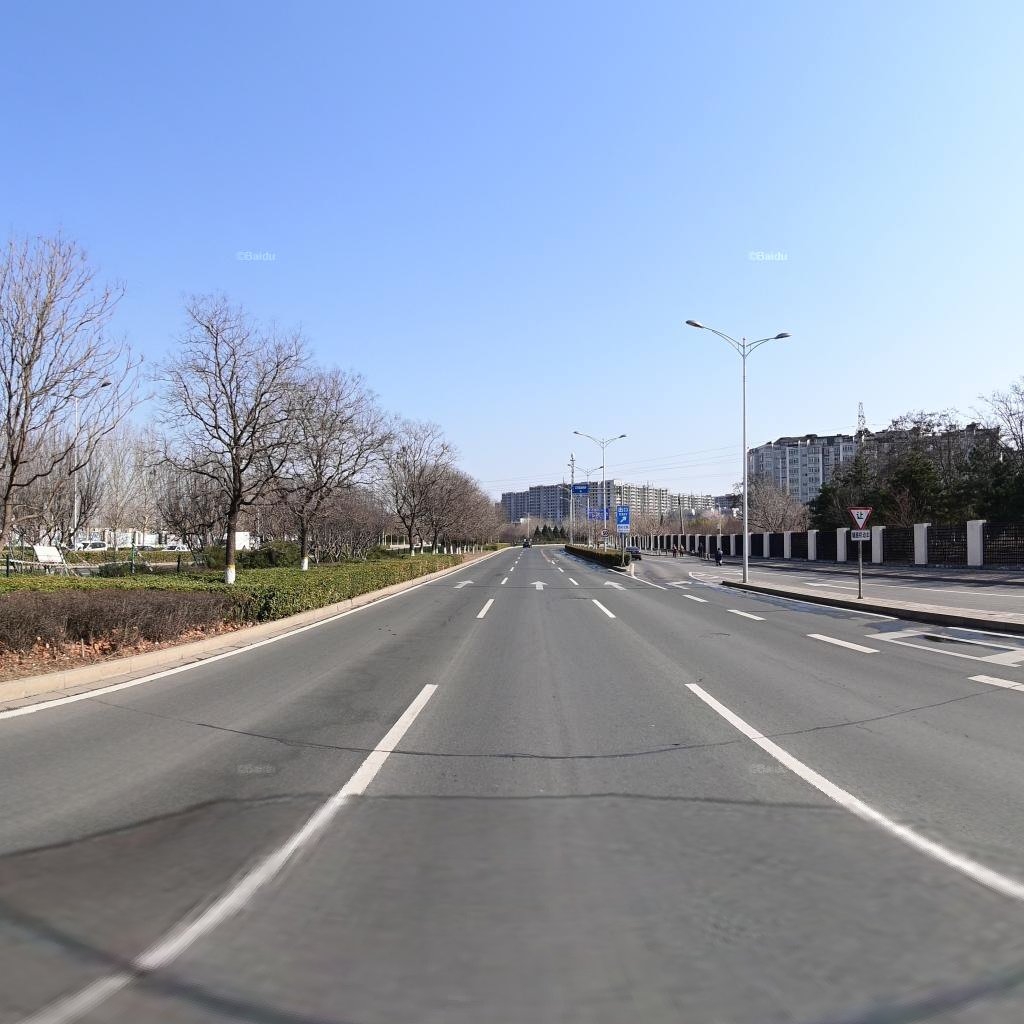
Region: Haidian
Road damage annotations: transverse patch, longitudinal crack, manhole cover, manhole cover